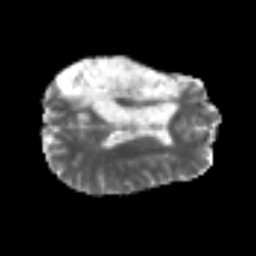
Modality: MD
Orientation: axial
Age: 54
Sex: male
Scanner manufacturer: siemens
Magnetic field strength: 3 T
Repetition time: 6.1 s
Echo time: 0.101 s